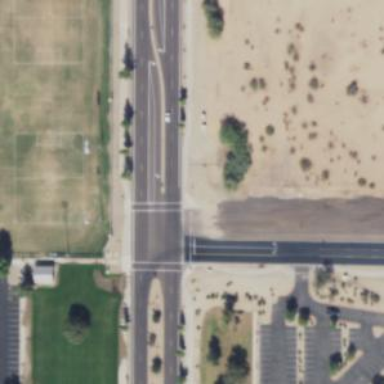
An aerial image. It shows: Solid stop line on the road.